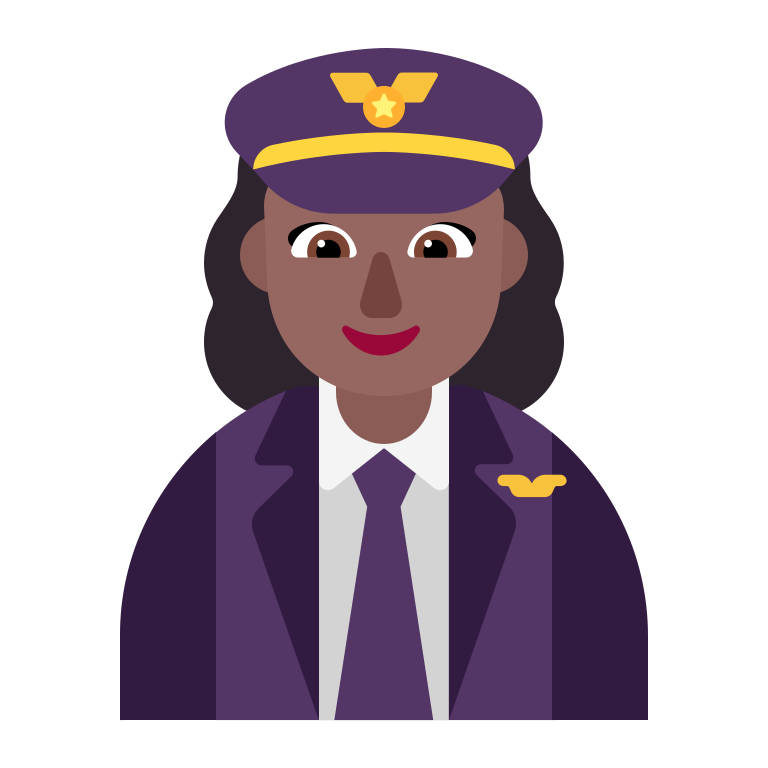
woman pilot flat  dark